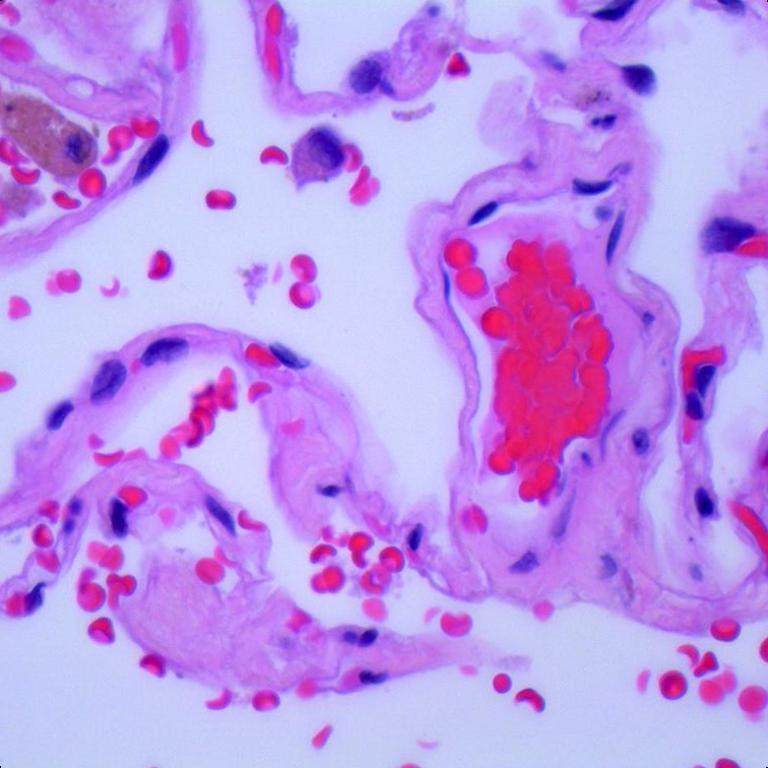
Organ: lung
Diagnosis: benign